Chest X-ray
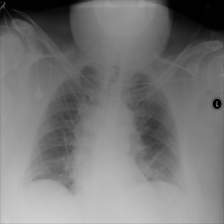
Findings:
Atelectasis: negative
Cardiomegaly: negative
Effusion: negative
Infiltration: negative
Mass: negative
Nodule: negative
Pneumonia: negative
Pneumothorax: negative
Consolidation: negative
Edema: negative
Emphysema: negative
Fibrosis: negative
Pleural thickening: negative
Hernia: negative